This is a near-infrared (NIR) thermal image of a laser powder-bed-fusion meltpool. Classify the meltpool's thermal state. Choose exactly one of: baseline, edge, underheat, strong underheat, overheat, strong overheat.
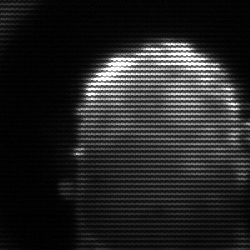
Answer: baseline